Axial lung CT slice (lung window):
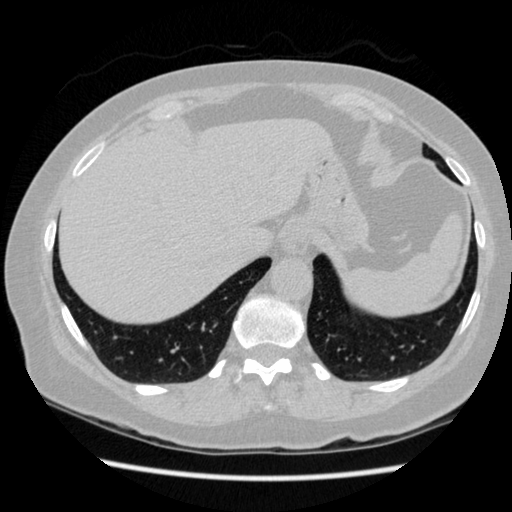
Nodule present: no